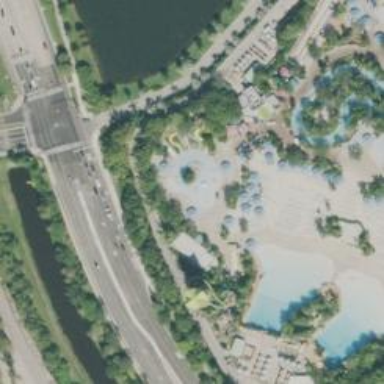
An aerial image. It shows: Water slide attraction.